Question: ### html
'''
<form action="/jobseeker/profile/" method="post" id="langForm">
<input type="hidden" name="curform" value="langform">
<div class="control-group">
<label class="control-label">Language Name</label>
<div class="controls">
<input id="languageadd" maxlength="120" name="language" type="text" required/>
</div>
</div>
<input class="btn btn-success" type="submit" value="save" />
</form>
'''
### jquery script
'''
$("#langForm").on("submit", function(event){
$.post('/jobseeker/profile/', $(this).serialize(),
function(data){
alert('AJAX successful');
//CreateRow(jdata);
}, "json");
event.preventDefault();
});
'''
### views.py for /jobseeker/profile/
'''
def addlang(request):
#curform=request.POST['curform']
md=Languages()
for i in request.POST.keys():
if i=='curform':continue
setattr(md,i,request.POST[i])
md.save()
n={
"pk": md.pk,
"lang":md.language,
"read":md.read,
"speak":md.speak,
"write":md.write
}
return HttpResponse(json.dumps(n), mimetype="application/json")
'''
### when i click submit button prevent default not working and whole form submittion takes place

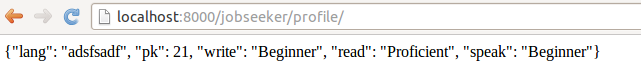
Answer: try with return false;
'''
$("#langForm").on("submit", function(event){
$.post('/jobseeker/profile/', $(this).serialize(),
function(data){
alert('AJAX successful');
//CreateRow(jdata);
}, "json");
return false;
});
'''